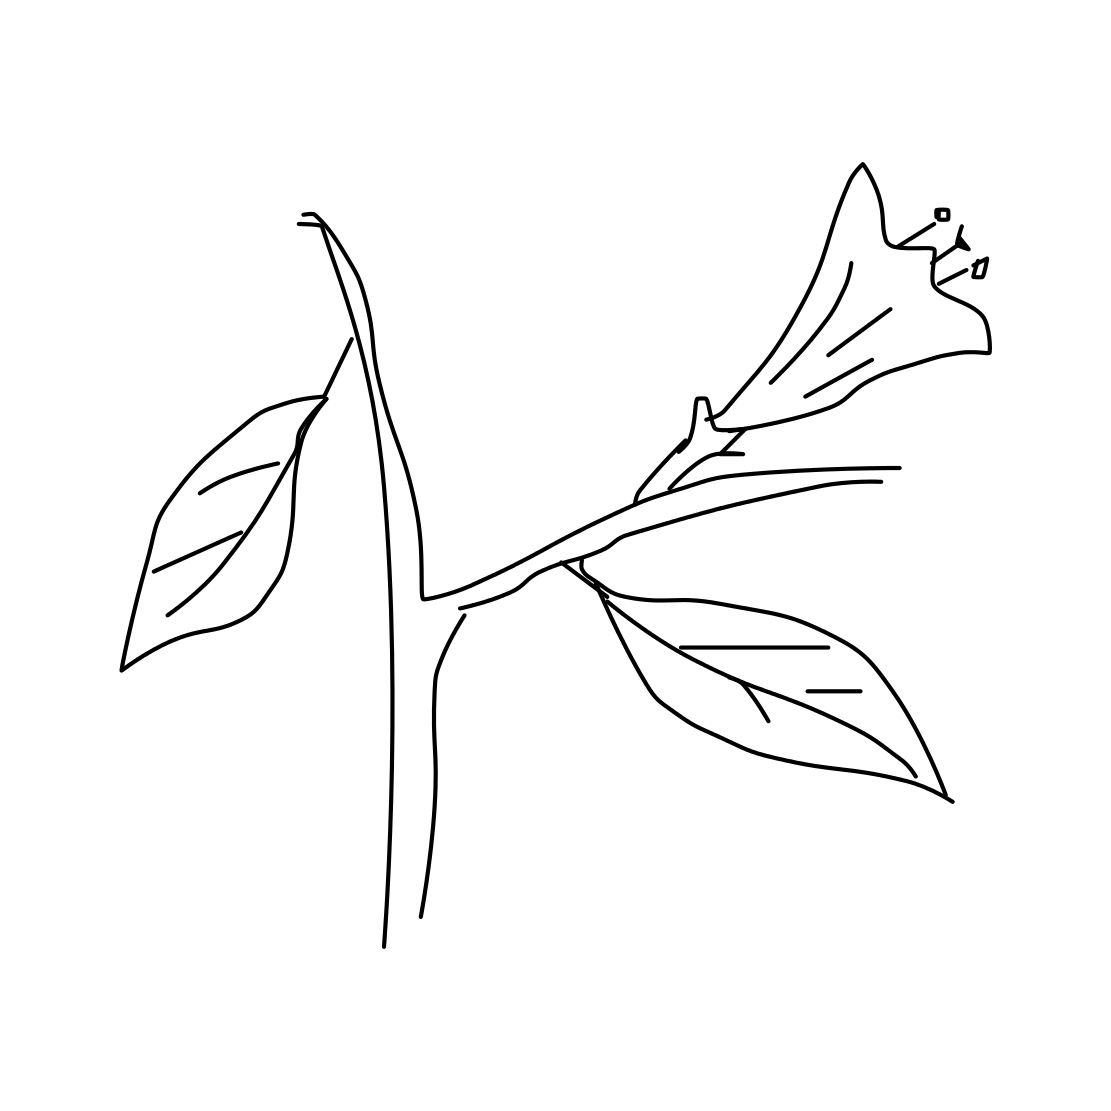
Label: flower with stem